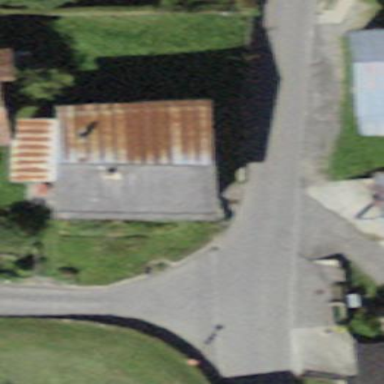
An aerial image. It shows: Detached building.